Question: I want to parse an xml using sencha touch , i've tried all the possibilities in stckovrflow , but nothing's display :
XML DATA :
from : <URL>
The store :
'''
Ext.define("MyApp2.store.NewsStore", {
extend: "Ext.data.Store",
requires: ["Ext.data.proxy.JsonP", "Ext.dataview.List", "MyApp2.model.News" ,"Ext.data.reader.Xml"],
config: {
model: "MyApp2.model.News",
autoLoad: true,
proxy: {
type: 'jsonp',
url: 'http://www.aufaitmaroc.com/feeds/maroc.xml',
reader: {
type: 'xml',
record: 'item',
rootProperty: 'channel'
}
}
}
});
'''
My model :
'''
Ext.define("MyApp2.model.News", {
extend: "Ext.data.Model",
config: {
type:'tree',
fields: [
{name: 'title', type: 'auto'}
]
}
});
'''
My view :
'''
{
xtype: "list",
store: "NewsStore",
itemTpl: '<h1>{title}</h1>'
}
'''
I've this errors in the console of chrome :

I've tried to resolve my problem :
I add this in my HTTPD.conf of apache (Im using WampServer)
'''
AddType application/x-font-woff .woff
AddType application/rss+xml .xml
'''
and i created : httpd-proxy.conf and put it in the extra folder
My httpd-proxy.conf
'''
ProxyRequests Off
ProxyPreserveHost On
<Proxy *>
Order deny,allow
Allow from all
</Proxy>
ProxyPass /EMBackend http://localhost:8383/MyApp2/index.html
ProxyPassReverse /EMBackend http://localhost:8383/MyApp2/index.html
<Location /EMBackend>
Order allow,deny
Allow from all
</Location>
'''
I've add this to httpd.conf:
'''
Include conf/extra/httpd-proxy.conf
'''
& stil can't display any data .Any help will be appreciated :)
Ps:I tried to use JsonP like that :
'''
proxy: {
type: 'jsonp',
url: 'https://ajax.googleapis.com/ajax/services/feed/load? v=1.0&q=http://www.aufaitmaroc.com/feeds/maroc.xml',
reader: {
type: 'json',
rootProperty: 'responseData.feed.entries'
}
}
'''
I dont get all data u can try on puting the url in your browser.
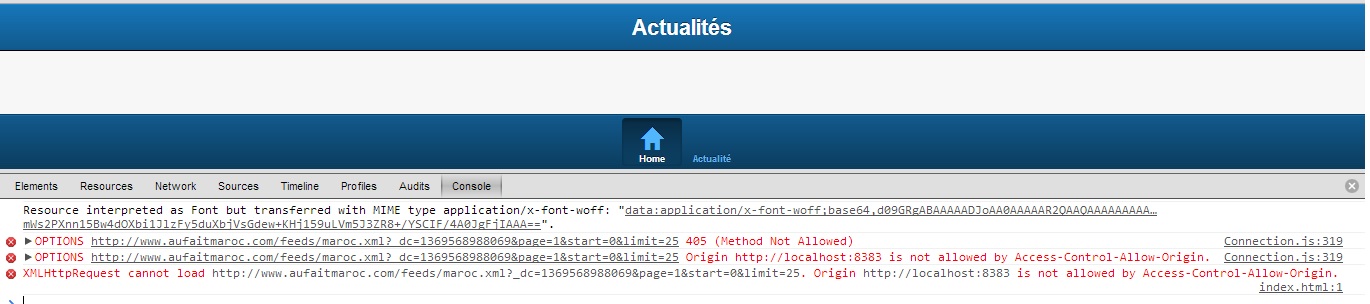
Answer: AFAIK JSONP will not work with xml. You will need to use a service like yql to convert the xml to json.
<URL>.
'''
Ext.define('MyApp.model.Station', {
extend: 'Ext.data.Model',
config: {
fields: [
'title'
]
}
});
Ext.define('MyApp.store.Stations', {
extend: 'Ext.data.Store',
requires: 'MyApp.model.Station',
config: {
autoLoad: true,
model: 'MyApp.model.Station',
proxy: {
type: 'jsonp',
//url : 'http://www.aufaitmaroc.com/feeds/maroc.xml',
url: 'http://query.yahooapis.com/v1/public/yql?q=select%20*%20from%20rss%20where%20url%20%3D%20%22http%3A%2F%2Fnews.google.co.in%2Fnews%3Fpz%3D1%26cf%3Dall%26ned%3Din%26hl%3Den%26output%3Drss%22&format=json&diagnostics=true',
reader: {
type: 'json',
rootProperty: 'query.results.item'
}
}
}
});
Ext.define('MyApp.list.List', {
extend: 'Ext.List',
config: {
fullscreen: true,
itemTpl: '{title}',
store: Ext.create('MyApp.store.Stations')
}
});
Ext.create('MyApp.list.List');
'''
Using YQL,
Go to yql console page - <URL>
Type in the following line in the YQL Statement box.
'select * from rss where url = "<URL>"'
Select the json option in the radio button below
Clear the input box on the side of the radio button. It should be empty.
Uncheck both the 'diagnostic' and 'debug' checkbox.
Then press 'Test' button. This should give you the output below.
Now after all this, go to the bottom of the page. There should be the 'THE REST QUERY' section.
There is a url. Note that in the url there will be something like '&callback=' at the end of the url. Remove this, and use the remaining as the url for the store. The callback portion of the url is automatically handled by sencha.